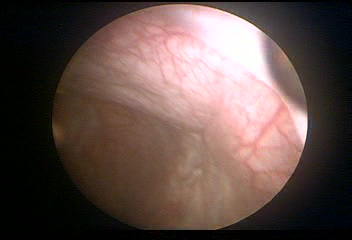
Modality: WLC
Class: Normal mucosa
Bladder cancer association: No